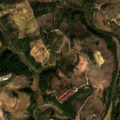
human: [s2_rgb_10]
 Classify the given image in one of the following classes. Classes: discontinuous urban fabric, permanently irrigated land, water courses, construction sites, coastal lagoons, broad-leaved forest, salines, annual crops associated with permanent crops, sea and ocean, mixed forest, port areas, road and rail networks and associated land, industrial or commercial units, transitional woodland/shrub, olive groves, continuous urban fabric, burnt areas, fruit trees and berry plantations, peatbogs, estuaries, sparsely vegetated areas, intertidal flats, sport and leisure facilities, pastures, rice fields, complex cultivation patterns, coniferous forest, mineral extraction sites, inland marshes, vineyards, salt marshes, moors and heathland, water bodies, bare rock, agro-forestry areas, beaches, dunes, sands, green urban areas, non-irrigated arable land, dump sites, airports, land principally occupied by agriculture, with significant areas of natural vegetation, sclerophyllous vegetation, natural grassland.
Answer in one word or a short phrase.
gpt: non-irrigated arable land, permanently irrigated land, olive groves, land principally occupied by agriculture, with significant areas of natural vegetation